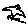
Label: bird